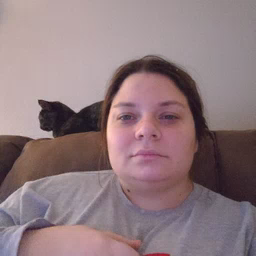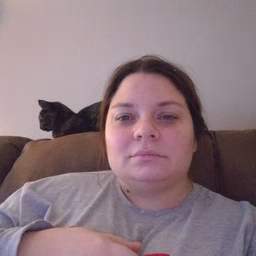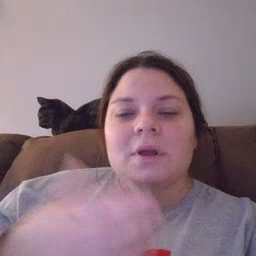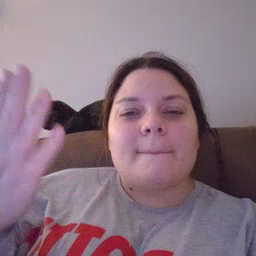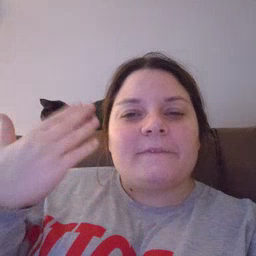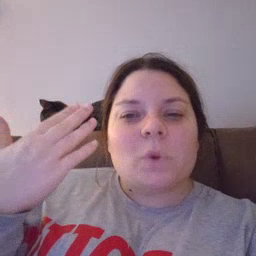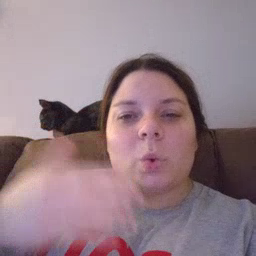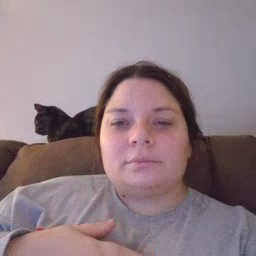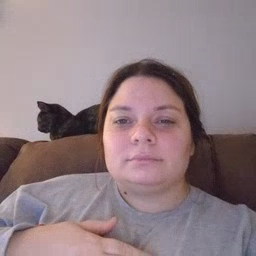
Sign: before